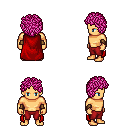
a pixel art fantasy rpg character, male body template, human, tanned skin, red cape, red pants, pink curly afro hairstyle, leather bracers, four views (front, back, left, right), 2x2 character sprite sheet, small pixel art, hard edges, no anti-aliasing